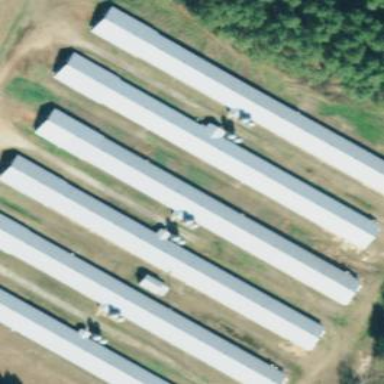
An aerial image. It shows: Poultry house.